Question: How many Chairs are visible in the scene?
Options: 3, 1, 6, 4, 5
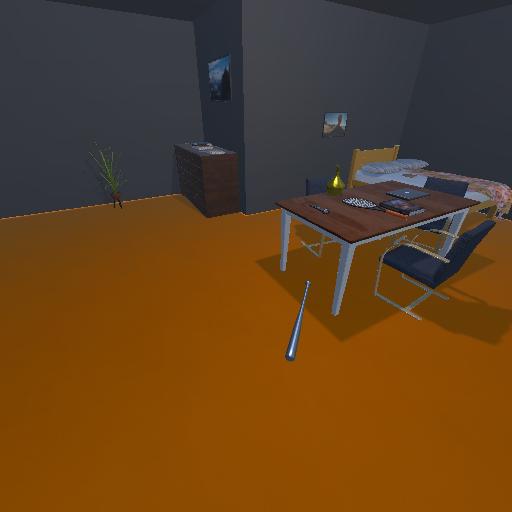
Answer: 3